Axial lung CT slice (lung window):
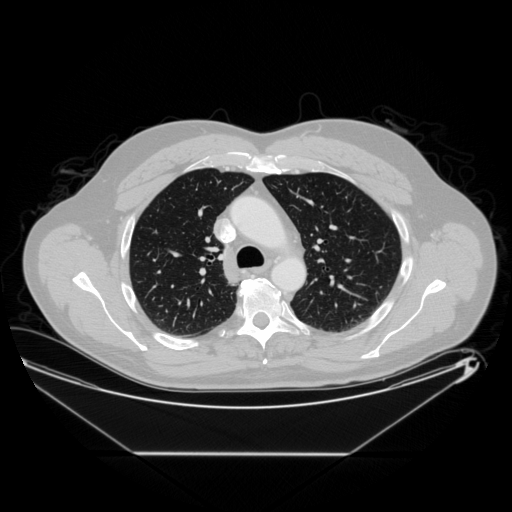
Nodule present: no